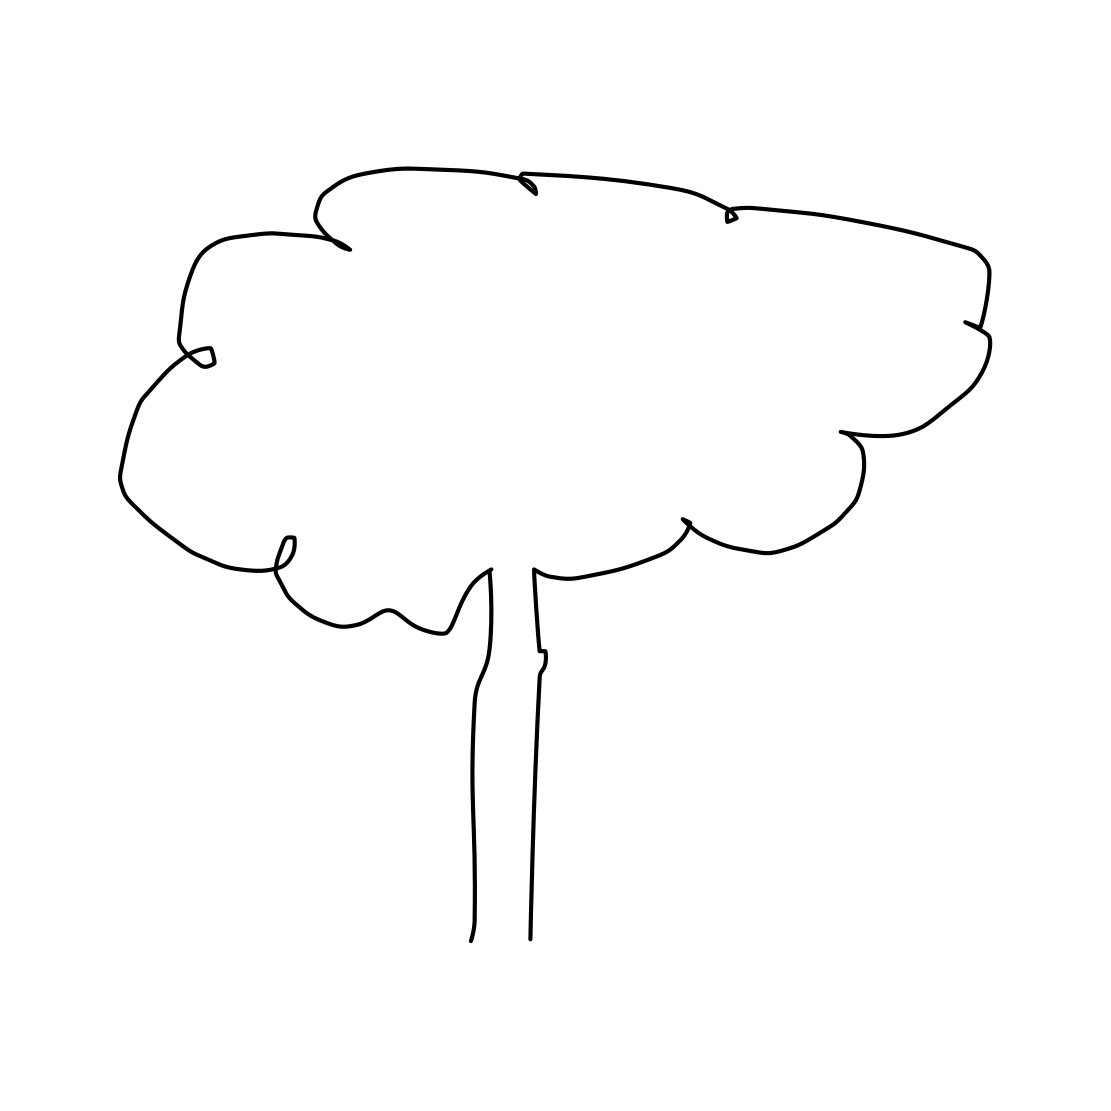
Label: tree